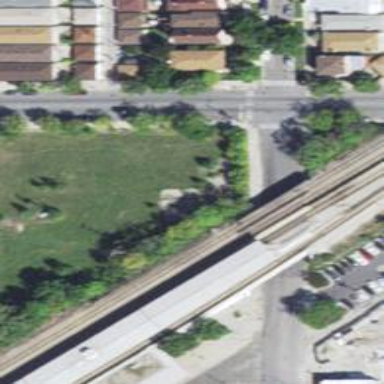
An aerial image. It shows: Railway bridge with electrified lines.